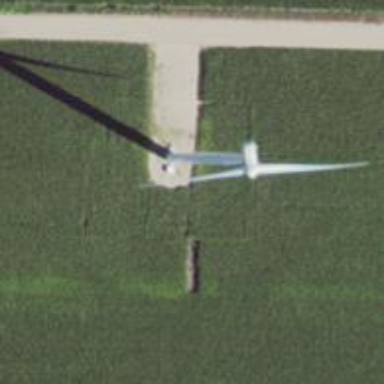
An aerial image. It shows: Wind generator powered by horizontal axis wind turbine.